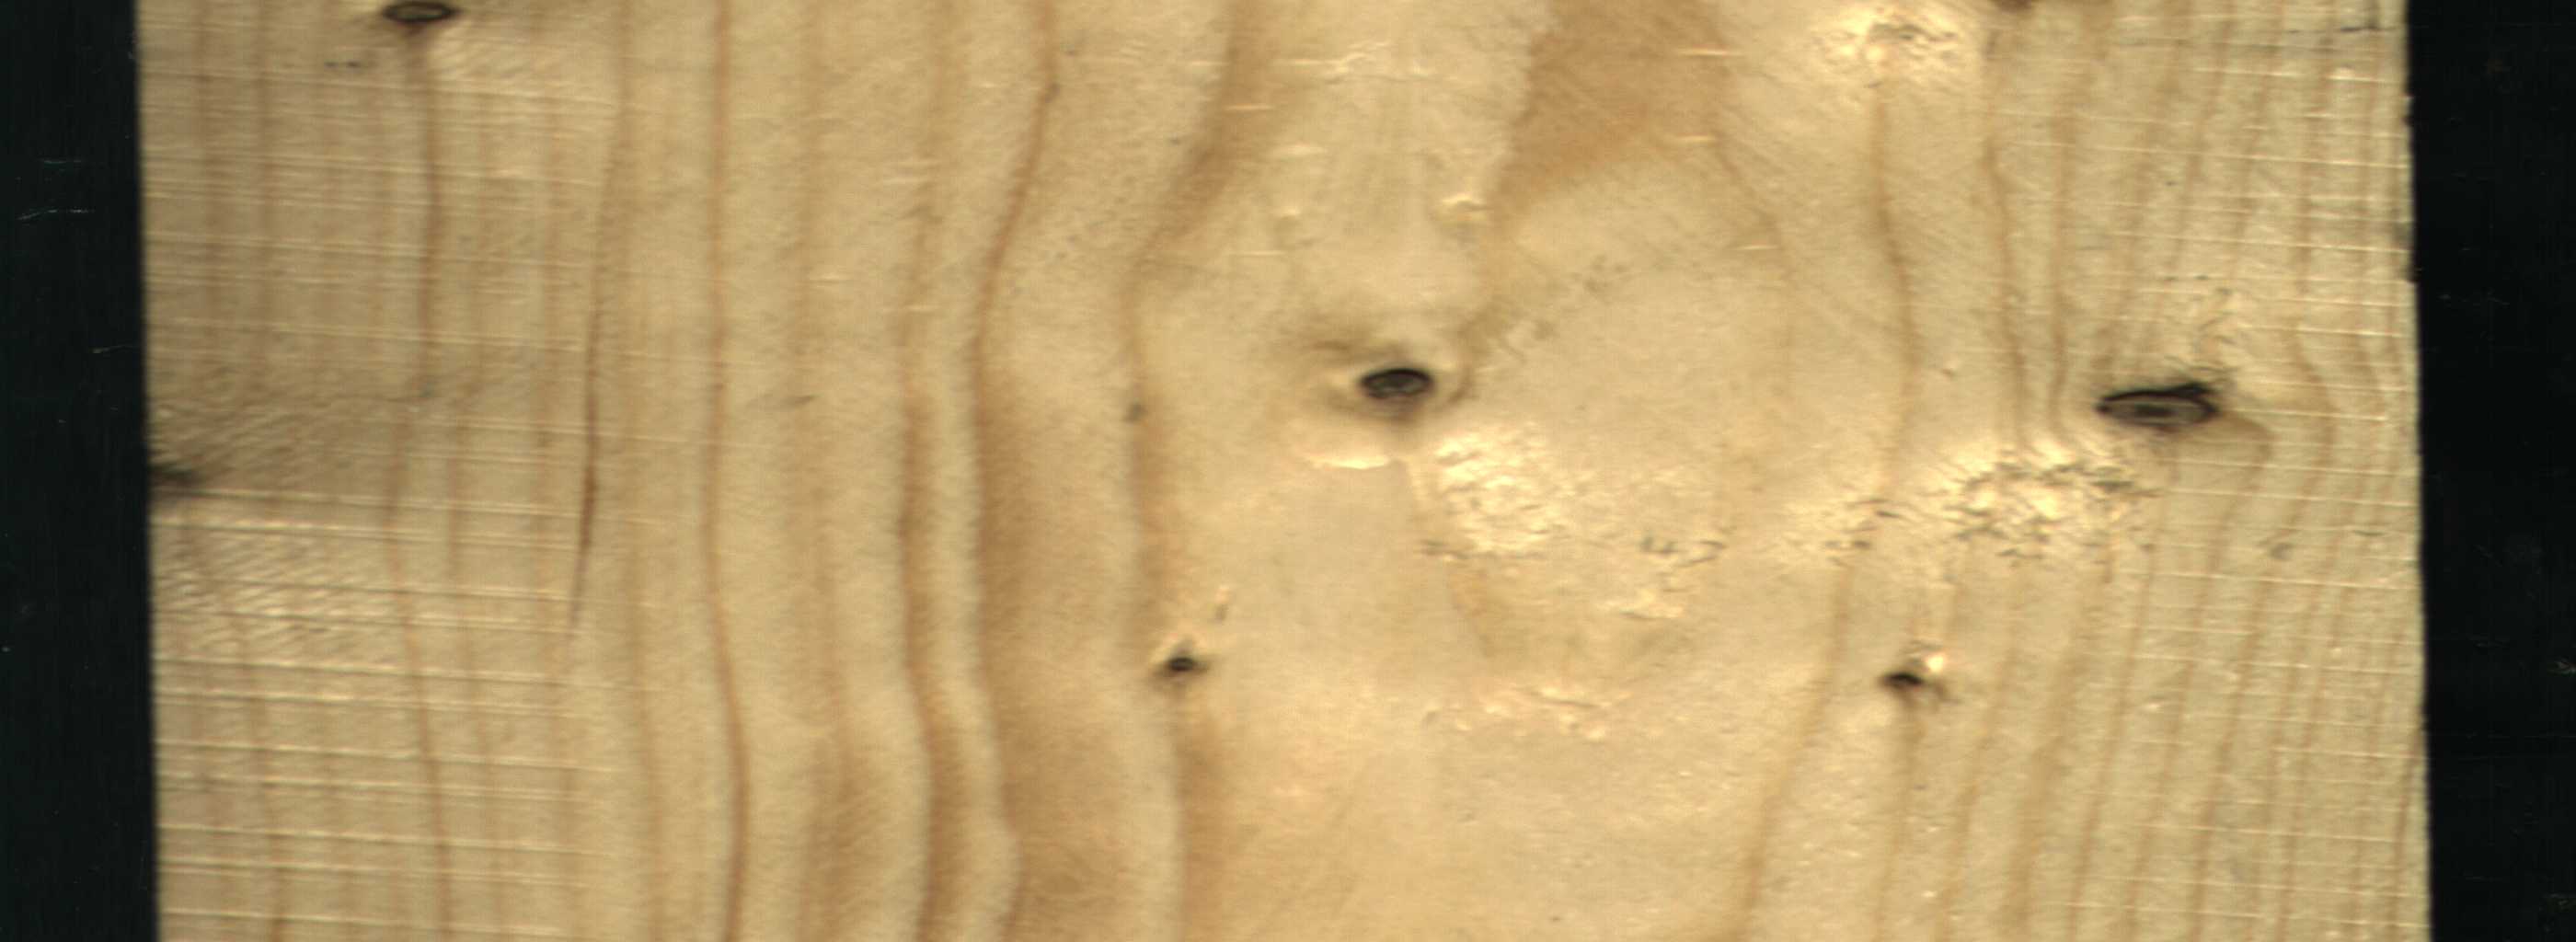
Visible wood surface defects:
Dead_Knot
Dead_Knot
Dead_Knot
Dead_Knot
Dead_Knot